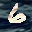
Label: 6